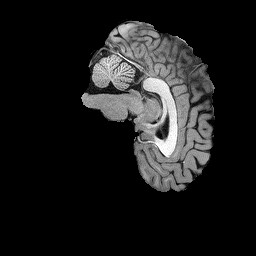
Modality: T1w
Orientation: sagittal
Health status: ill